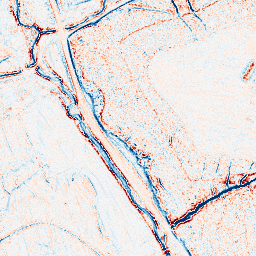
Category: edge_preserving
Decomposition family: anisotropic_diffusion
Decomposition parameters: iterations: 5
kappa: 10
gamma: 0.2
Upsampling method: lanczos
Upsampling parameters: scale: 4
Upsampling scale: 4